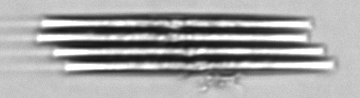
Label: Bacillaria